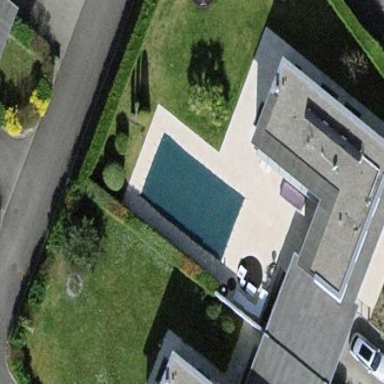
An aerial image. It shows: Swimming pool located in leisure land.